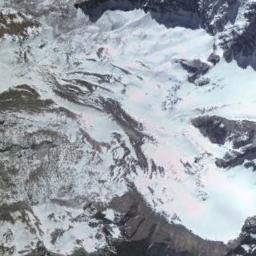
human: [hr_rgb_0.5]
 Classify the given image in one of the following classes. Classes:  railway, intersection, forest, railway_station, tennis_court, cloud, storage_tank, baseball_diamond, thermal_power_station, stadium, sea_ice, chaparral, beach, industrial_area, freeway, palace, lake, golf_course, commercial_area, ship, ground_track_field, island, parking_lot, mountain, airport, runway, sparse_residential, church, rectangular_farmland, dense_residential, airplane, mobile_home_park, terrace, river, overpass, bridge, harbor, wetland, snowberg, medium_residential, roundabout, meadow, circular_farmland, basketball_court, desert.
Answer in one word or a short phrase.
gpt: snowberg